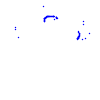
Particle: proton